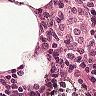
Metastatic tissue present: no